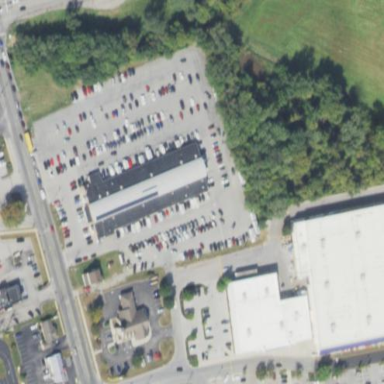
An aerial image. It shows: Marketplace building.